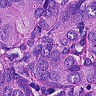
Metastatic tissue present: yes